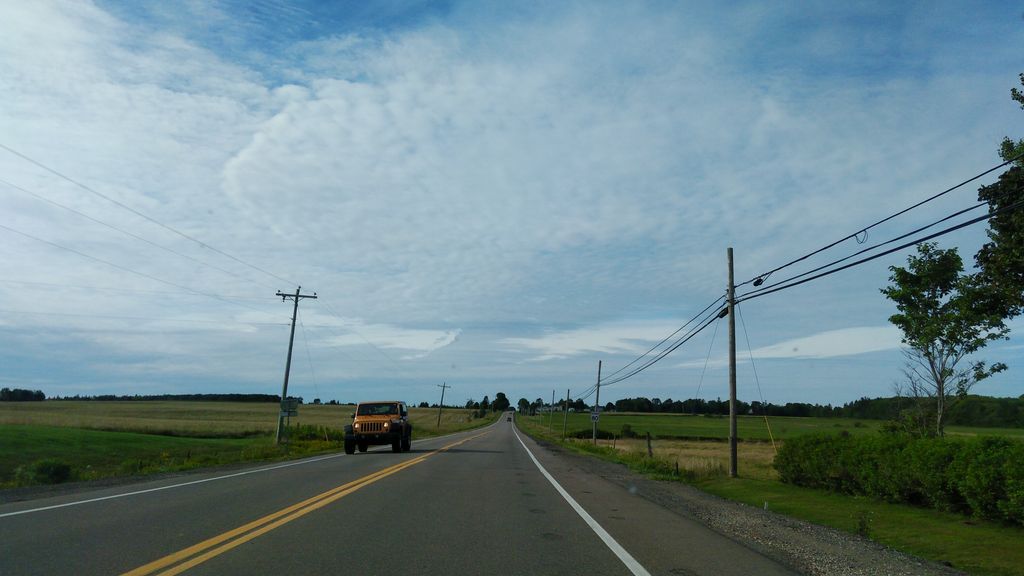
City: charlottetown